Interaction volume radius: 5 \u00c5
Interaction volume height: 10 \u00c5
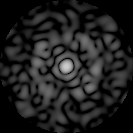
Disorder parameter: 0.7878